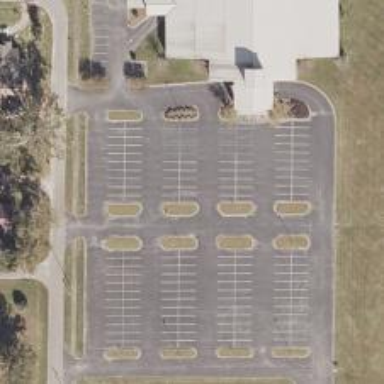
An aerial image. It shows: Parking space is available.